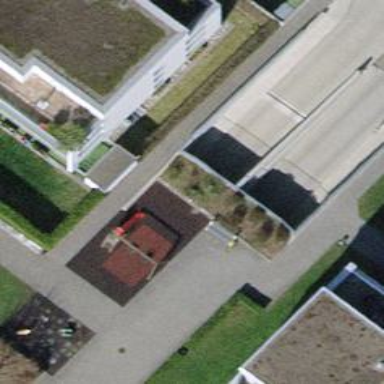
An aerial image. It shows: Parking entrance.